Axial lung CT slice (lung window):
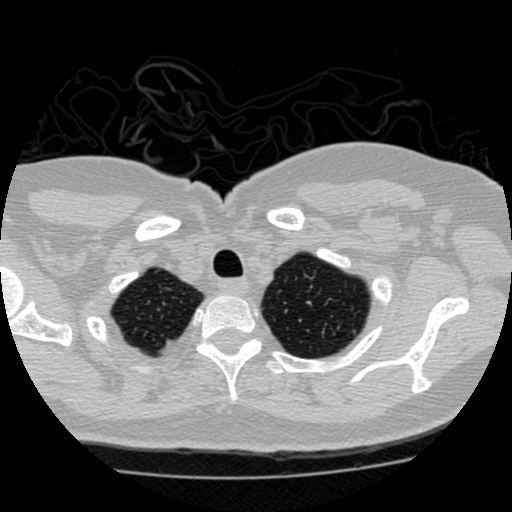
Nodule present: no